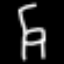
Label: chair